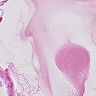
Metastatic tissue present: no